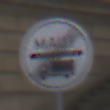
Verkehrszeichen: EndeMautpflicht
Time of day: Midday
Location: Outdoor (Urban)
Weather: Overcast
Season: NotSpecified
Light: Natural